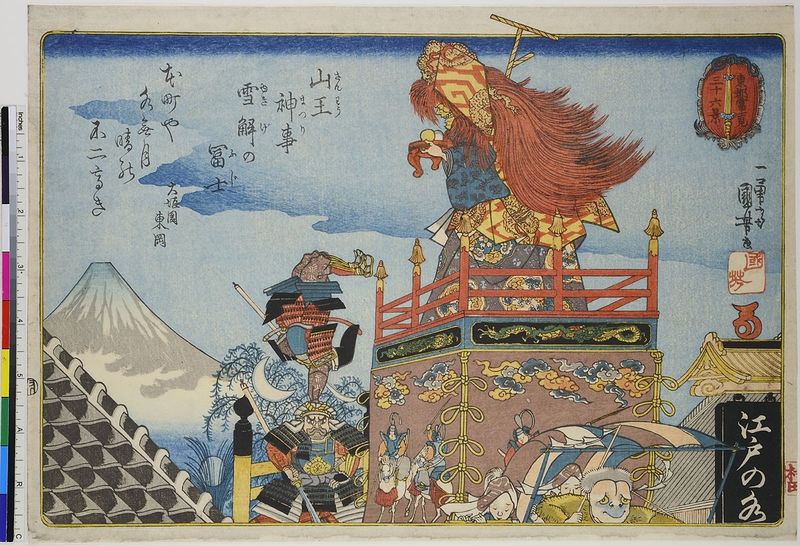
Titel: Schmelzender Schnee auf dem Fuji während des Sanno-Festes, aus der Serie: 36 Aussichten auf den Fuji in der Osthauptstadt
Künstler: Utagawa Kuniyoshi
Standort: Hamburg
Institution: Museum für Kunst und Gewerbe Hamburg
Schlagwörter: baum, berg, kämpfer, wolken, dach, schnee, holzschnitt, berge, gebirge, japanisch, schriftzeichen, mond, vulkan, druckgraphik, druckgrafik, umzug, tempel, parade, zeit, schrein, farbholzschnitt, edo, fuji, reproduktionen, volcano, druckerzeugnisse, ukiyo, volcan